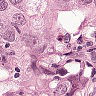
Metastatic tissue present: yes